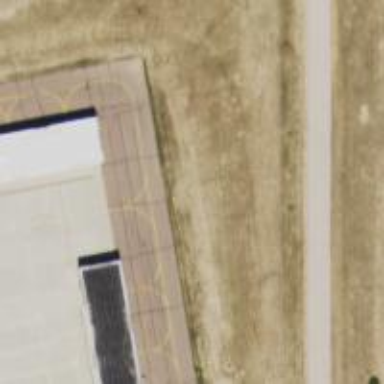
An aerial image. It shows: View of taxiway at the airport.